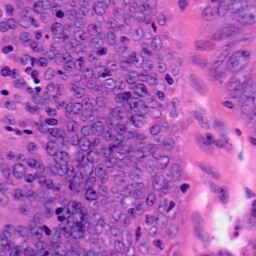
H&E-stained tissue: Colon